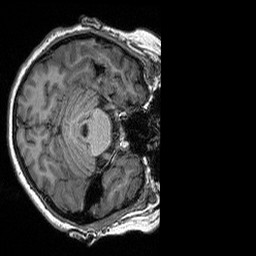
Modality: T1w
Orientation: axial
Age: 18
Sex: female
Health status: healthy
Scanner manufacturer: siemens
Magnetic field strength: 3 T
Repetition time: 2.3 s
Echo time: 0.00298 s